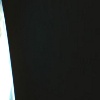
Label: space